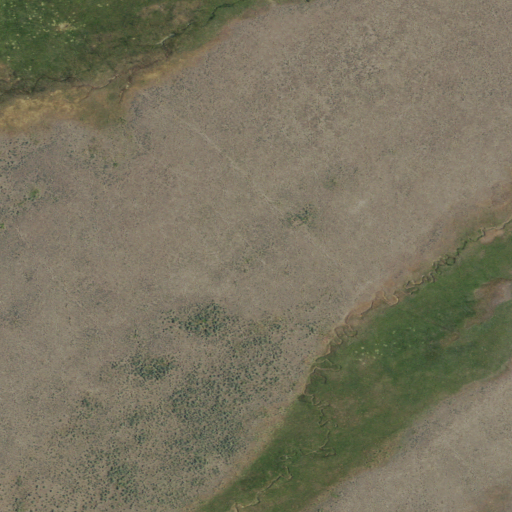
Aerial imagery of plain(s) in Oregon named Hanson Flat containing shrub, herbaceous wetlands, grassland, and woody wetlands